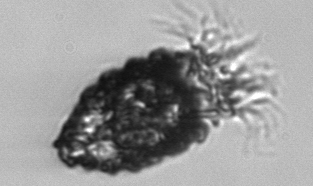
Label: Stenosemella_pacifica